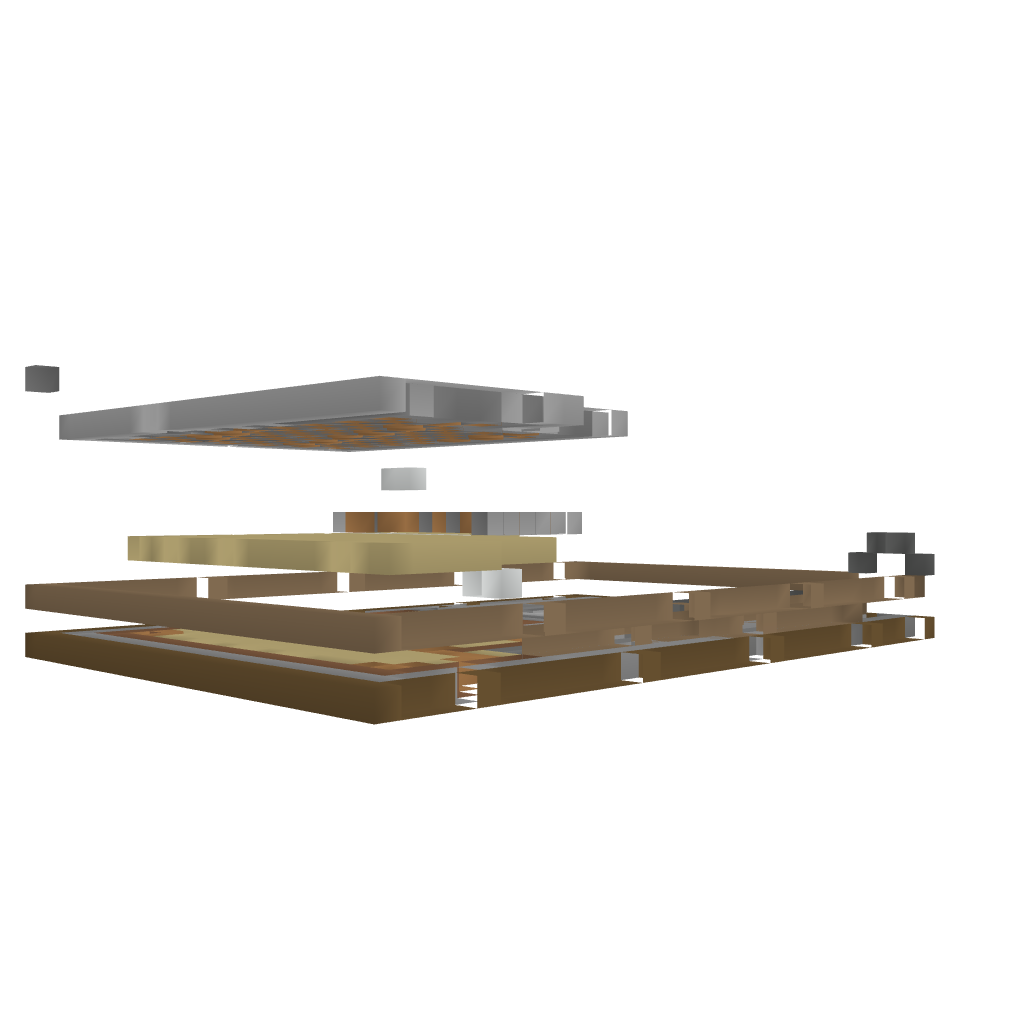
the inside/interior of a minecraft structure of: Vip House